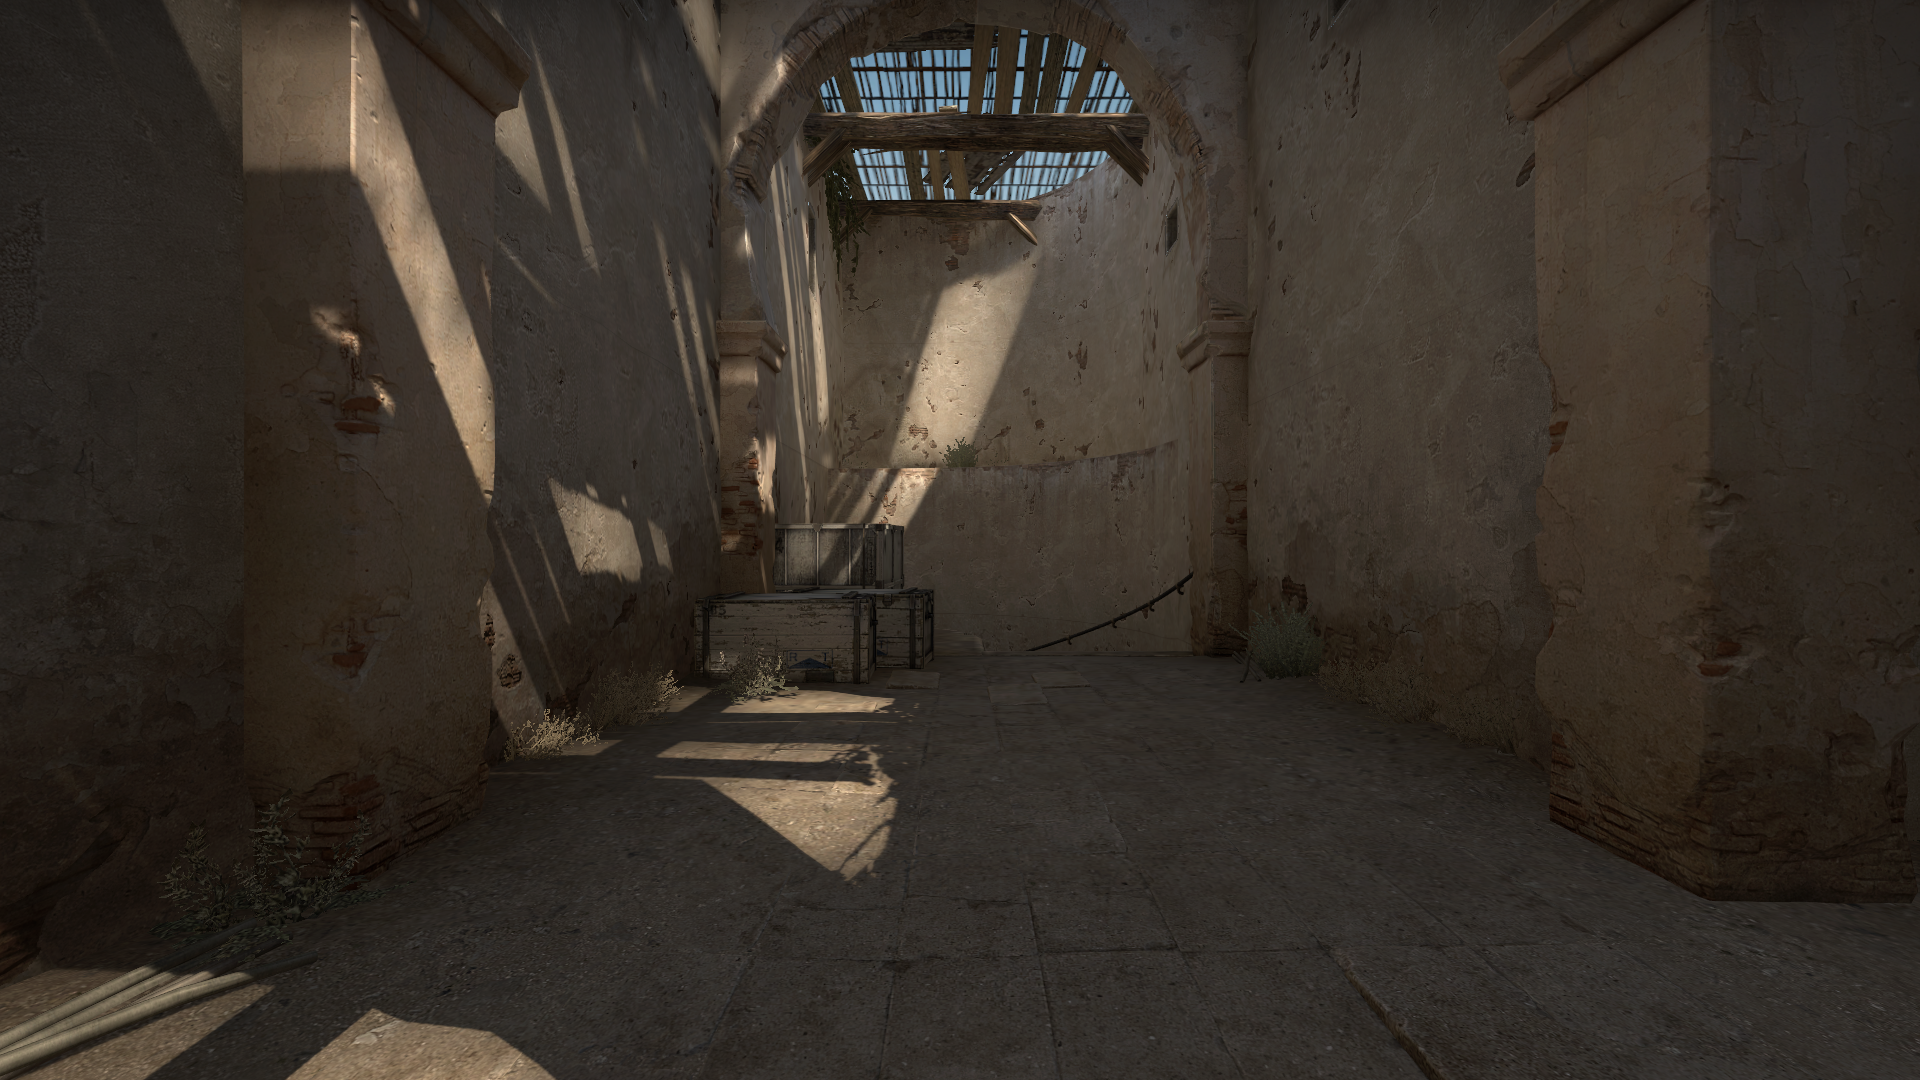
Map: de_dust2